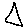
Label: triangle